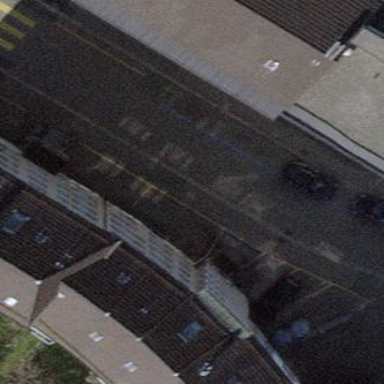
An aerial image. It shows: Parking available on the street side.